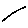
Label: line